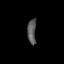
Tissue: skin
Cell type: T cells
Senescence score: 0.7174
Nuclear area (px): 220
Mean DAPI intensity: 87.223